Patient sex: F
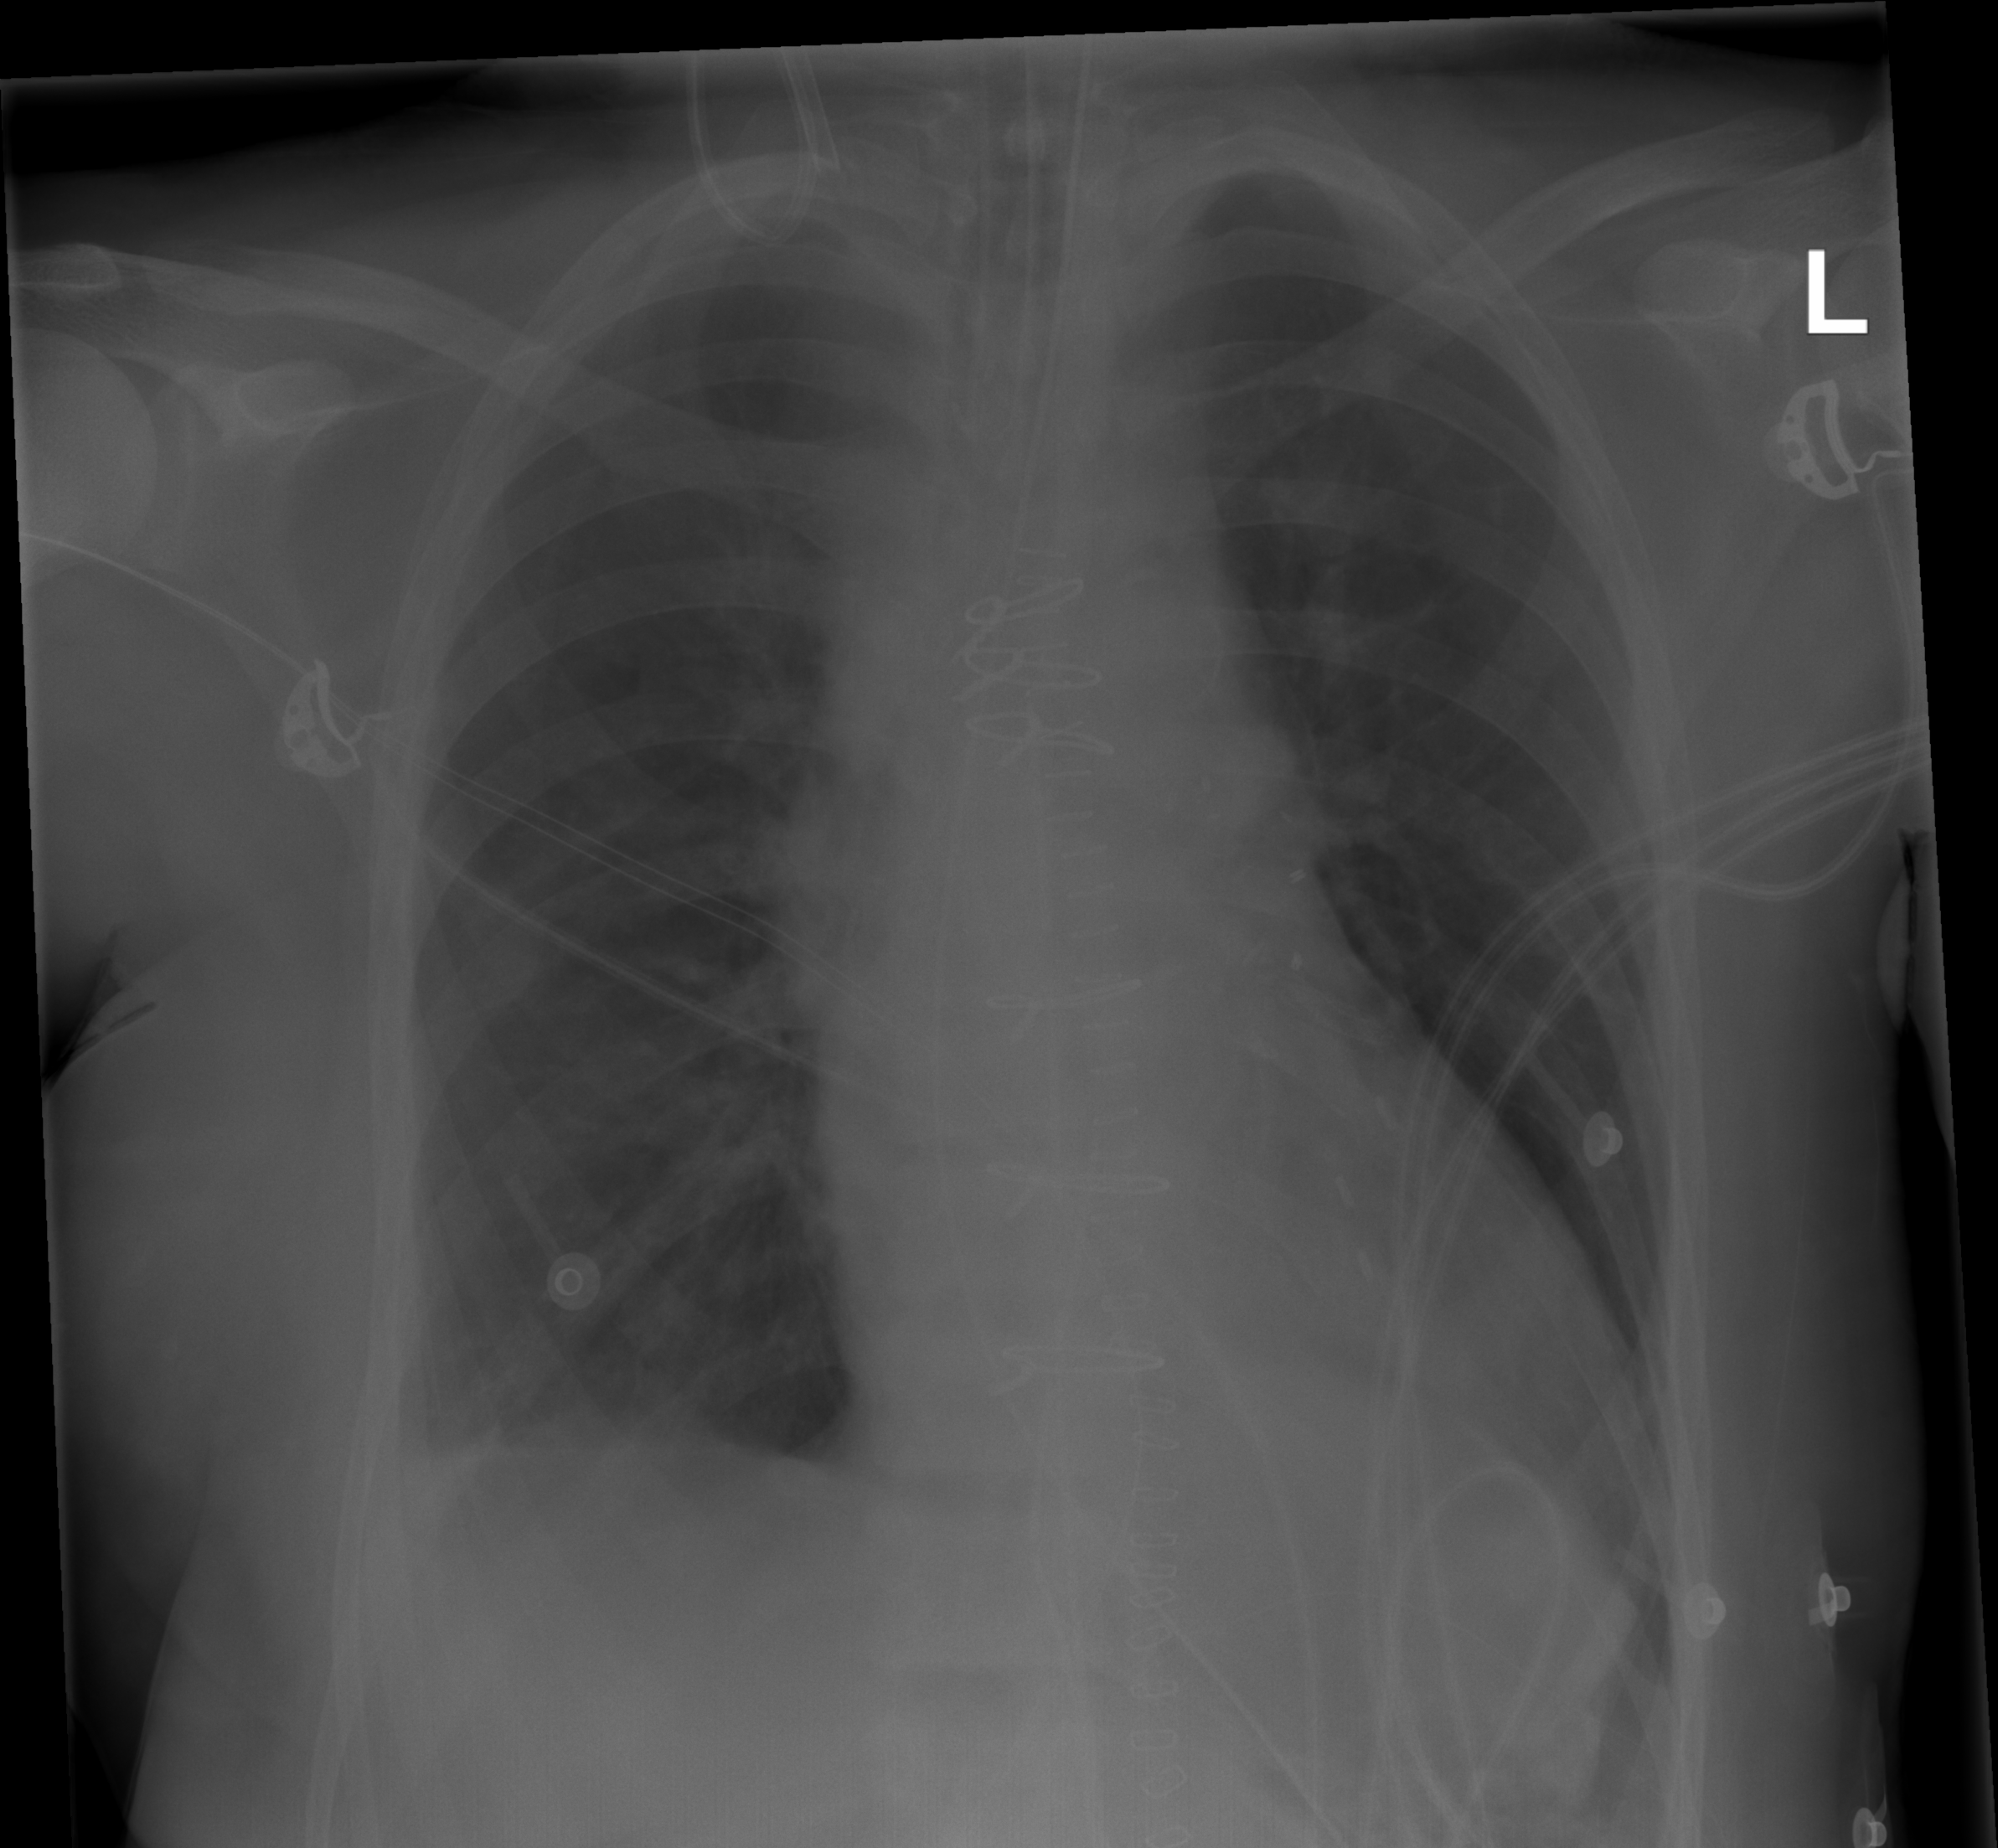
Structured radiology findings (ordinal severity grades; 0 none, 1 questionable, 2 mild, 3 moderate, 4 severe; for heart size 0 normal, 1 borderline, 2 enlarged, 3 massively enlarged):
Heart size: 0
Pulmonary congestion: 0
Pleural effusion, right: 2
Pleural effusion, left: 2
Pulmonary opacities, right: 0
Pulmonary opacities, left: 0
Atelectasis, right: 2
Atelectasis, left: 0